Interaction volume radius: 5 \u00c5
Interaction volume height: 15 \u00c5
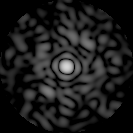
Disorder parameter: 0.8179